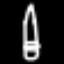
Label: pencil